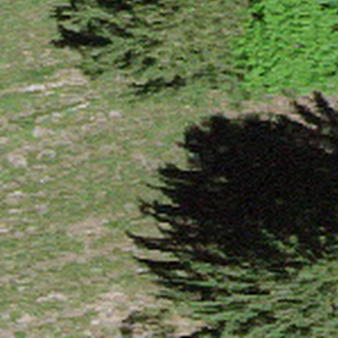
Label: other